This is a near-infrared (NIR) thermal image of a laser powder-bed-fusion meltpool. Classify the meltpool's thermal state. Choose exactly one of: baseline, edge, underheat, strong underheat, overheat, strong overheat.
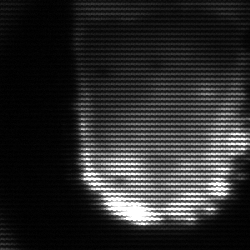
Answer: baseline